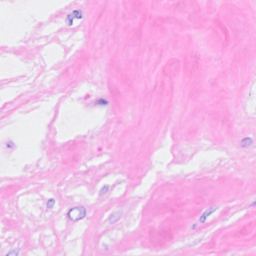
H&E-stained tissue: Breast